Question: Is there anywhere in the Google Map API to hide the buses from the map? I could not find anything in the mapOptions. Any help would be greatly appreciated.

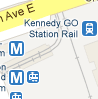
Answer: Yes, you can apply styles in the mapOptions:
'''
var mapOptions = {
styles: [
{
featureType: "transit.station.bus",
stylers: [
{ visibility: "off" }
]
}
]};
map.setOptions(mapOptions);
'''
See the <URL> for more.